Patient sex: F
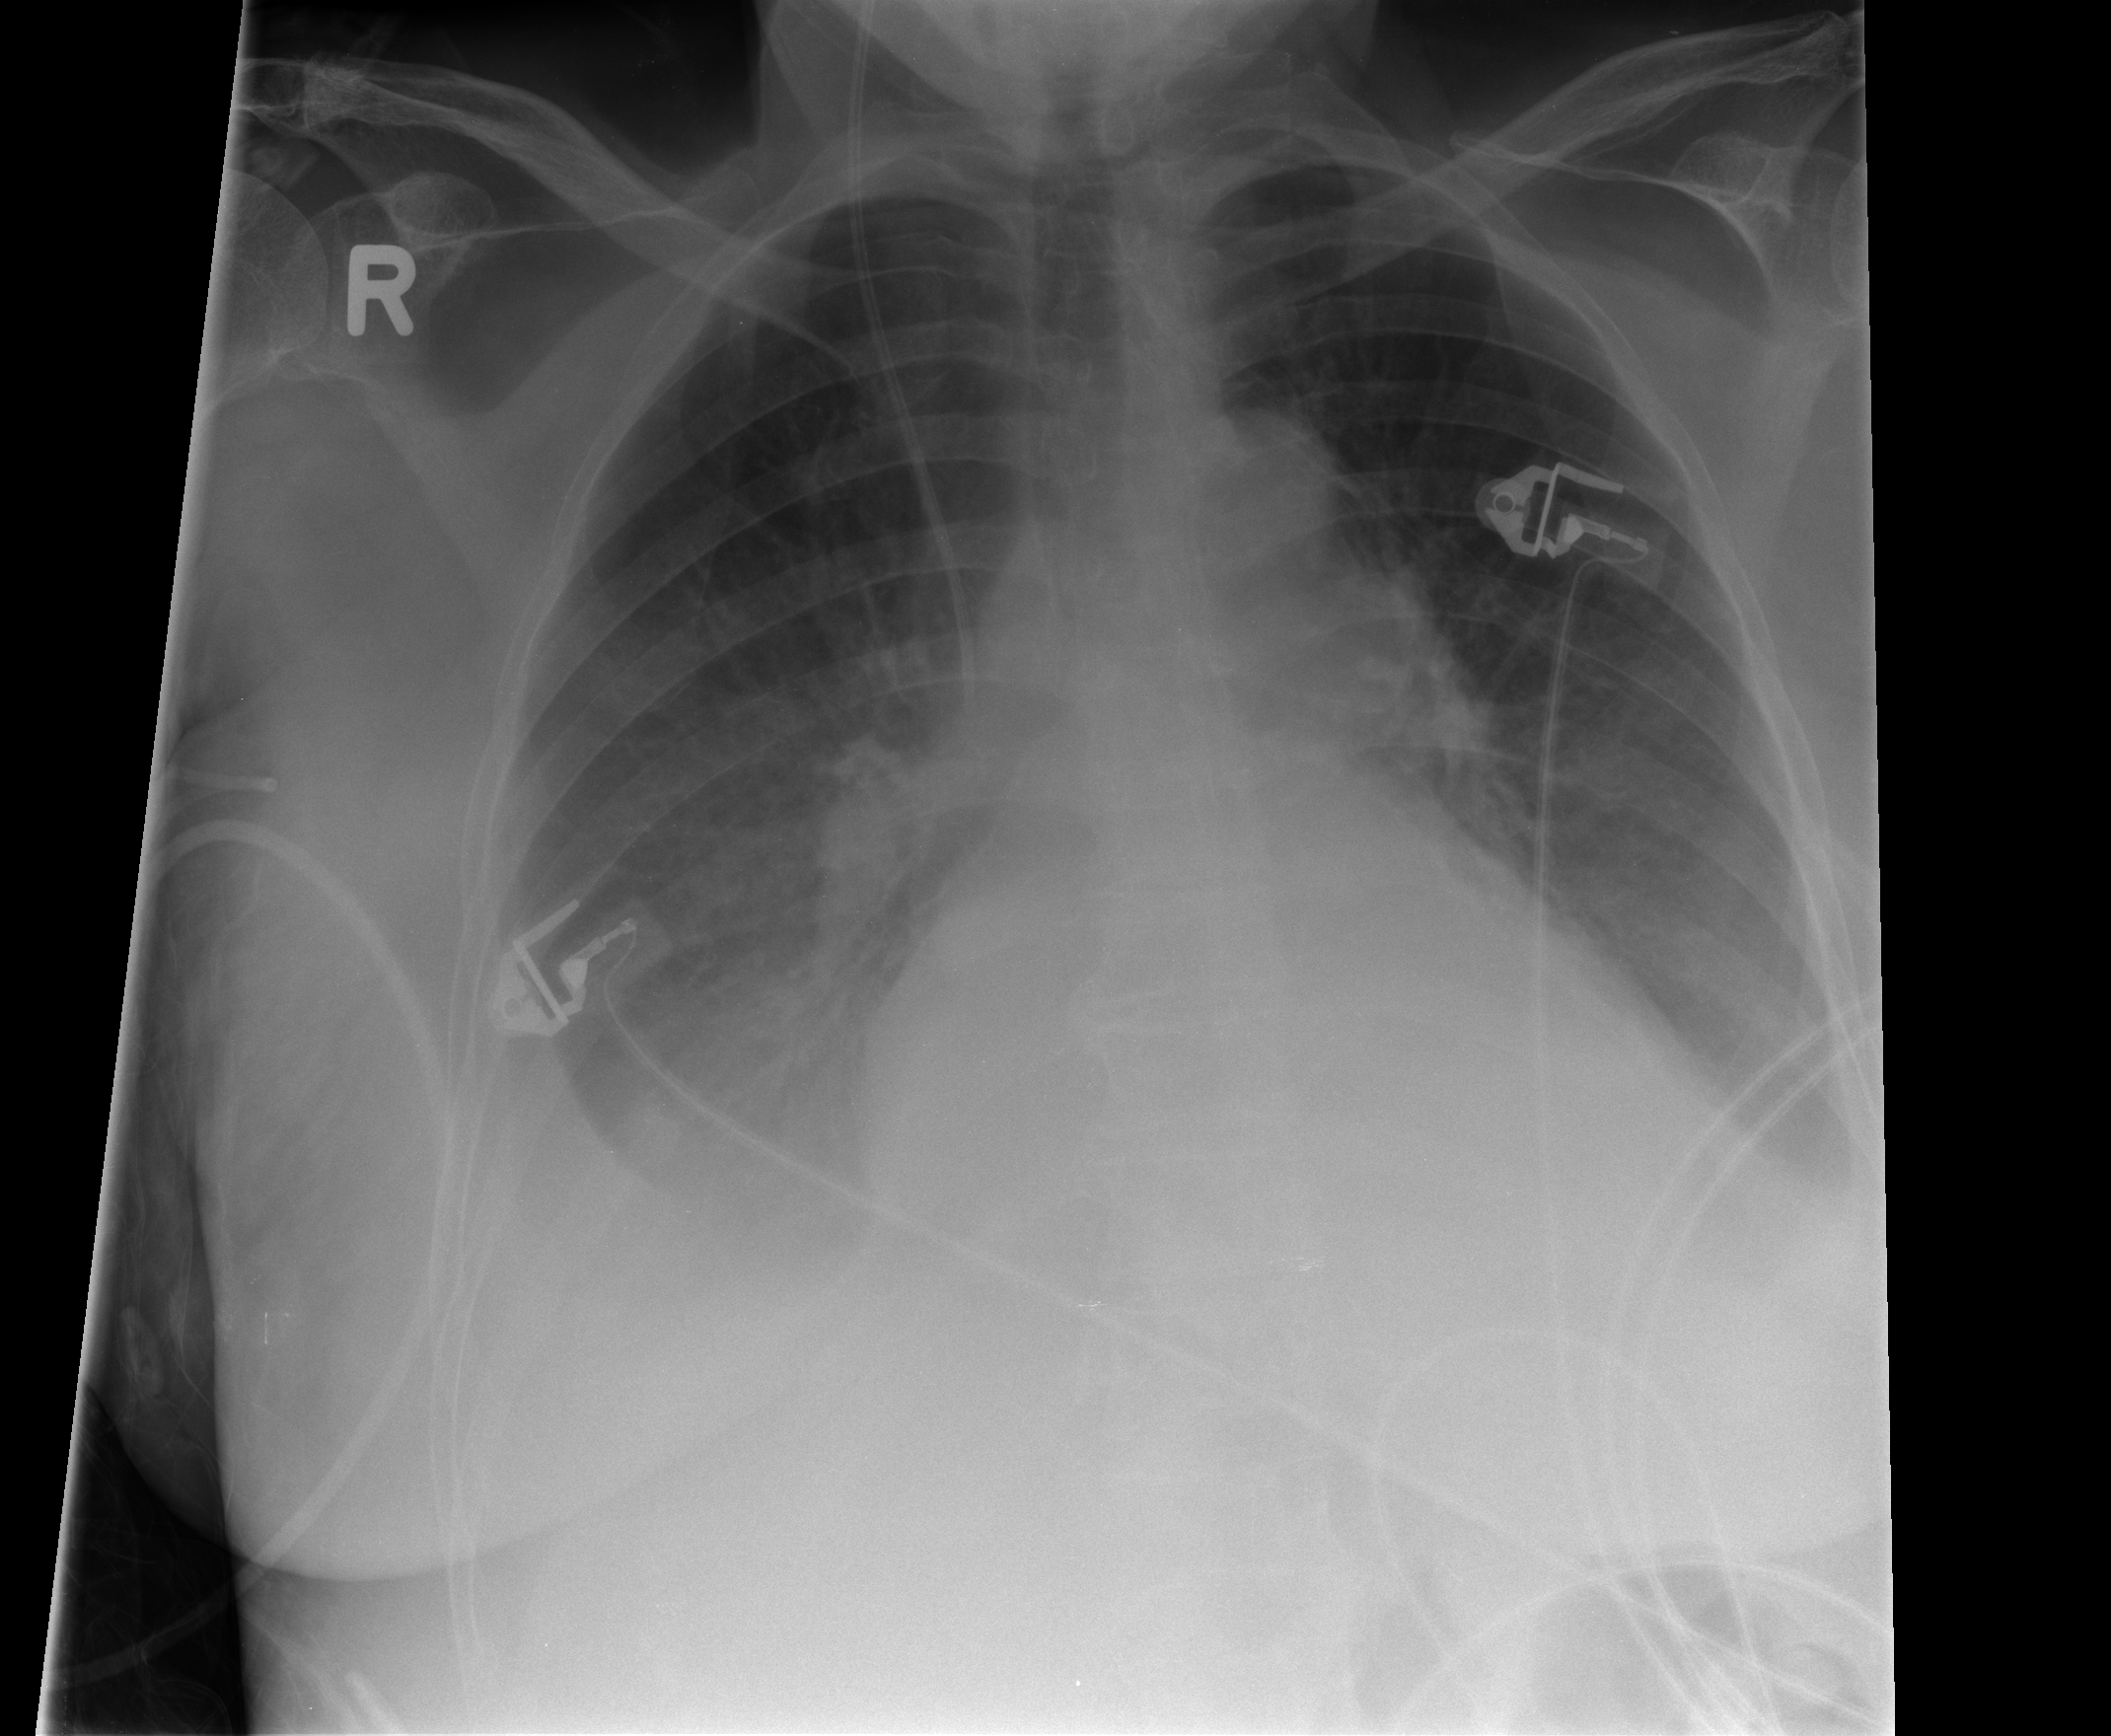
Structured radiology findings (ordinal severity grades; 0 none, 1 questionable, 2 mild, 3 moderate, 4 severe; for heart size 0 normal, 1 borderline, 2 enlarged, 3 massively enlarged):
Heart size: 2
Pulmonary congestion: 3
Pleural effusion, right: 3
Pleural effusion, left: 2
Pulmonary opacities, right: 0
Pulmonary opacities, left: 0
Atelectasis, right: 2
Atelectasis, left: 2